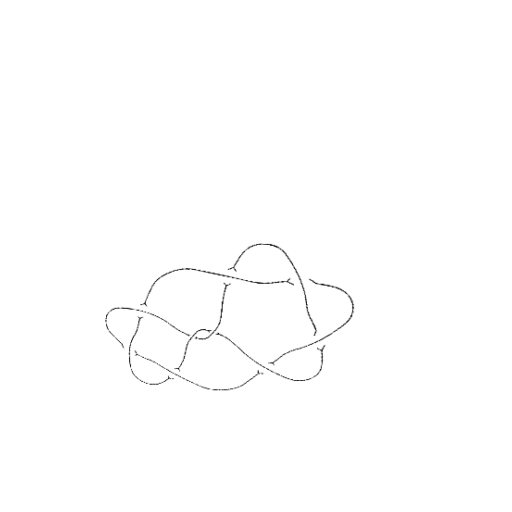
Crossing number: 9